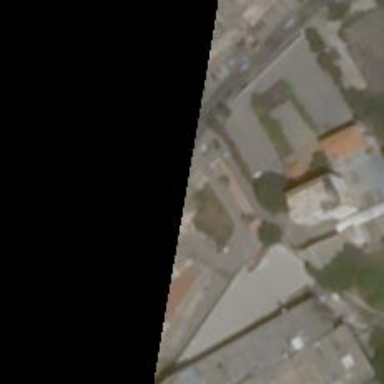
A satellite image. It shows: Industrial building.